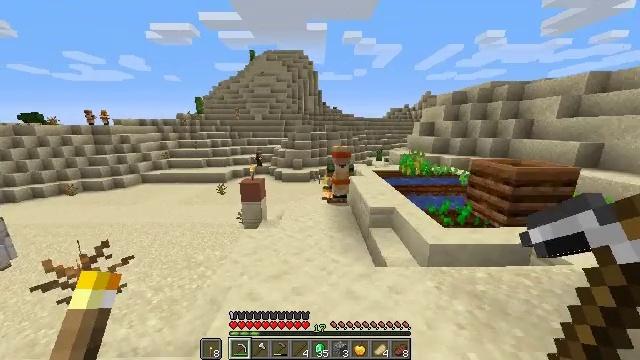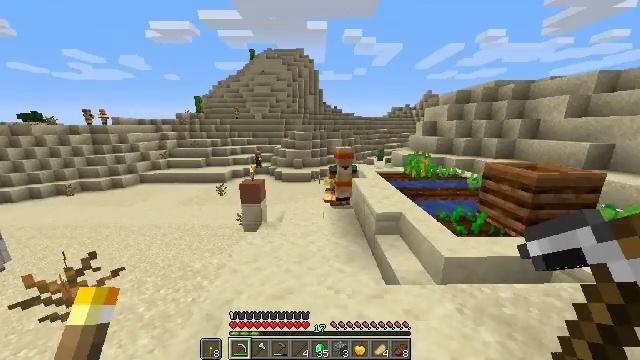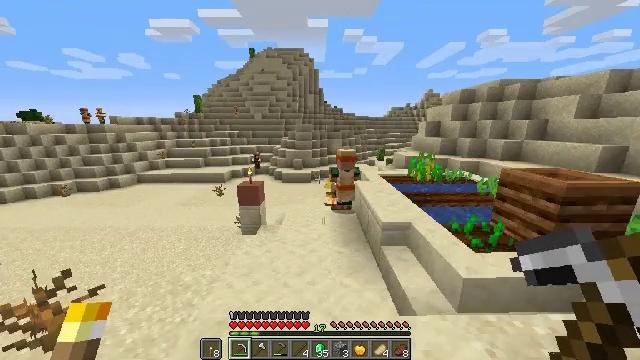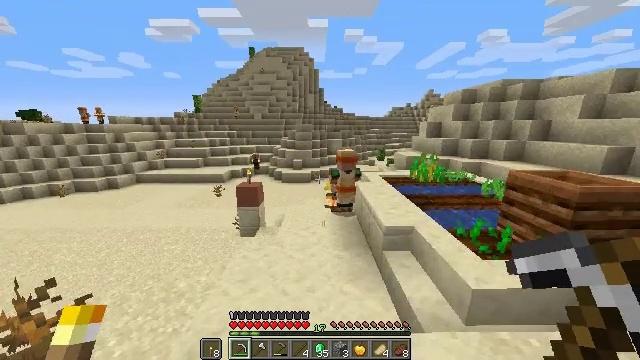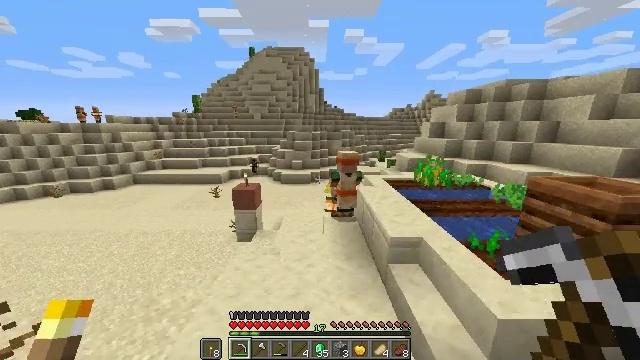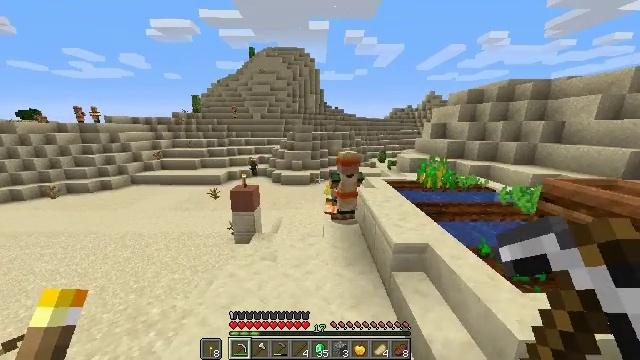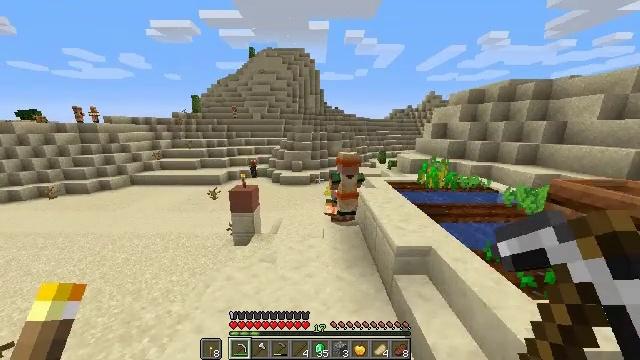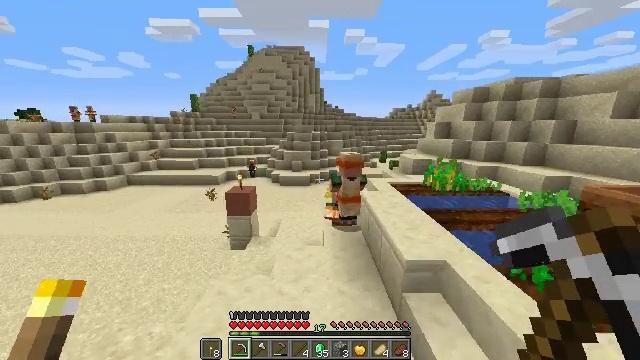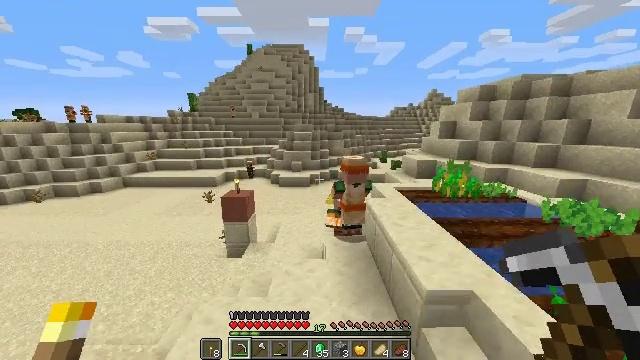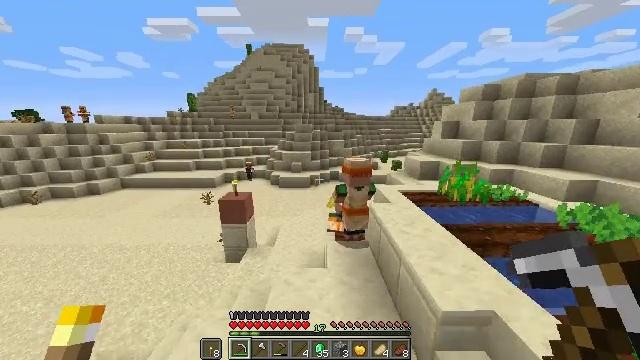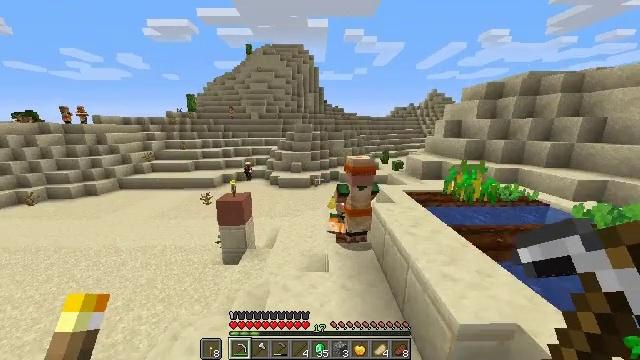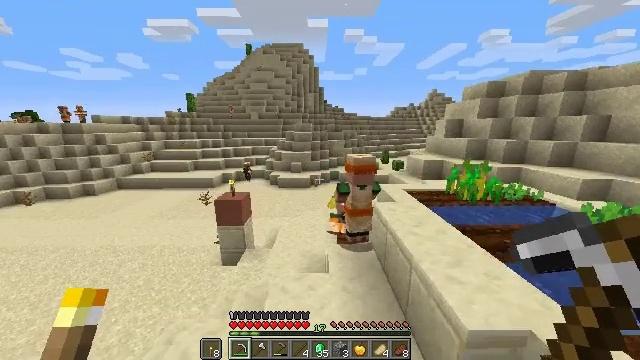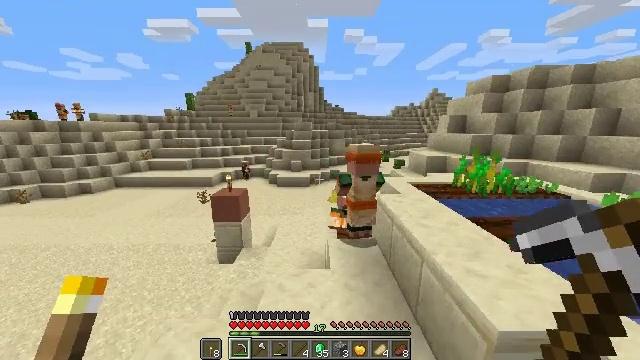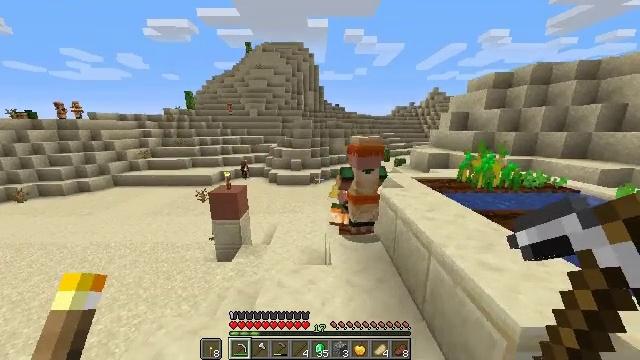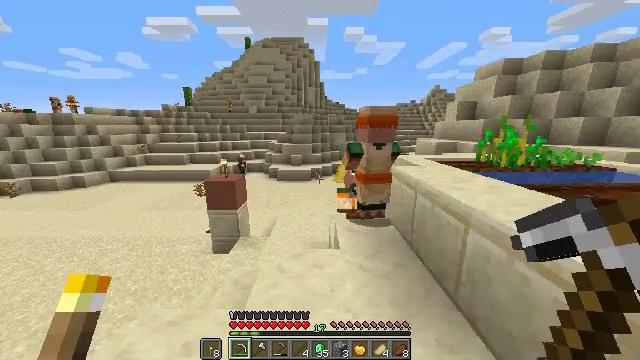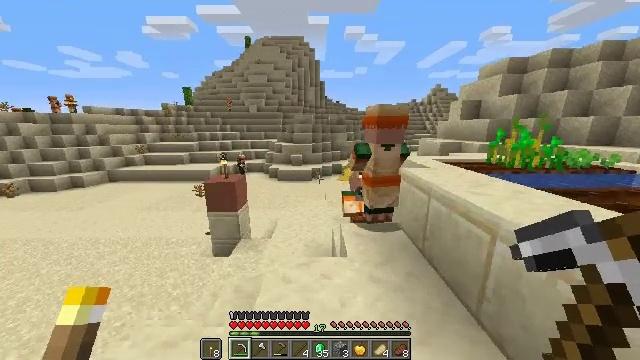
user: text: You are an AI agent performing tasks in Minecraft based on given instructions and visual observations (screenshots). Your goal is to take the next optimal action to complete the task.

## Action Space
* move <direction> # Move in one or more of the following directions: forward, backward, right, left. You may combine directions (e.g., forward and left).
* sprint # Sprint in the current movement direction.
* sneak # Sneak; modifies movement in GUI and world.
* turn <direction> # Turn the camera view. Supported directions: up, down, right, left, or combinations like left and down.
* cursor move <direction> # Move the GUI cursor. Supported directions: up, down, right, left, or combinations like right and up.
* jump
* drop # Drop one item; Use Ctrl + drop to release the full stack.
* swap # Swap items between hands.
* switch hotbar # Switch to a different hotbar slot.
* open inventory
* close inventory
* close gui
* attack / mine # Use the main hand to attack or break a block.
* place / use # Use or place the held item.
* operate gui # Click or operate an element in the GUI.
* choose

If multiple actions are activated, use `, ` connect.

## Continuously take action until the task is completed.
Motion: motion action
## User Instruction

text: Gather the cartography table from its current location.
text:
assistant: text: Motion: move forward
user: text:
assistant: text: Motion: move forward
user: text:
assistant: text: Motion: move forward
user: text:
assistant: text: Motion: move forward
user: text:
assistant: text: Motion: move forward
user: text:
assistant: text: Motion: move forward
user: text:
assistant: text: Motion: move forward
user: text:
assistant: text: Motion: move forward
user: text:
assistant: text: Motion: move forward
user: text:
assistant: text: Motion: move forward
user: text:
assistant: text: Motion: move forward
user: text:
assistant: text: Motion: move forward and move left
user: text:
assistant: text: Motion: move forward and move left
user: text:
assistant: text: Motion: move forward and move left
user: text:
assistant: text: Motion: move forward and move left
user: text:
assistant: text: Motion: move forward and move left
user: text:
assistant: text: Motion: move forward
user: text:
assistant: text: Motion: move forward
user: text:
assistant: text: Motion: move forward
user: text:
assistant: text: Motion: move forward
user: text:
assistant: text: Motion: turn right
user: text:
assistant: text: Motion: turn right
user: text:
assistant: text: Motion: turn right
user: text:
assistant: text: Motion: turn right and up
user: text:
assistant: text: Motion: turn right
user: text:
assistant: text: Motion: no_op
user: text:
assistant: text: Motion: no_op
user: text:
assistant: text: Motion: move forward
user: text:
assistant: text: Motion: move forward
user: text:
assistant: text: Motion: move forward